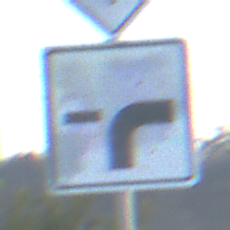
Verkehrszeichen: VerlaufVorfahrtsstrasse9
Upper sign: Vorfahrtsstrasse
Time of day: Dawn
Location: Outdoor (Nature)
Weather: Clear
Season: NotSpecified
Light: Natural